Question: I have a series of data and need to detect peak values in the series within a certain number of readings (window size) and excluding a certain level of background "noise." I also need to capture the starting and stopping points of the appreciable curves (ie, when it starts ticking up and then when it stops ticking down).
The data are high precision floats.
Here's a quick sketch that captures the most common scenarios that I'm up against visually:

One method I attempted was to pass a window of size X along the curve going backwards to detect the peaks. It started off working well, but I missed a lot of conditions initially not anticipated. Another method I started to work out was a growing window that would discover the longer duration curves. Yet another approach used a more calculus based approach that watches for some velocity / gradient aspects. None seemed to hit the sweet spot, probably due to my lack of experience in statistical analysis.
Perhaps I need to use some kind of a statistical analysis package to cover my bases vs writing my own algorithm? Or would there be an efficient method for tackling this directly with SQL with some kind of local max techniques? I'm simply not sure how to approach this efficiently. Each method I try it seems that I keep missing various thresholds, detecting too many peak values or not capturing entire events (reporting a peak datapoint too early in the reading process).
Ultimately this is implemented in Ruby and so if you could advise as to the most efficient and correct way to approach this problem with Ruby that would be appreciated, however as well. Or is there a certain library that would address the various issues I'm up against in this scenario of detecting the maximum peaks?
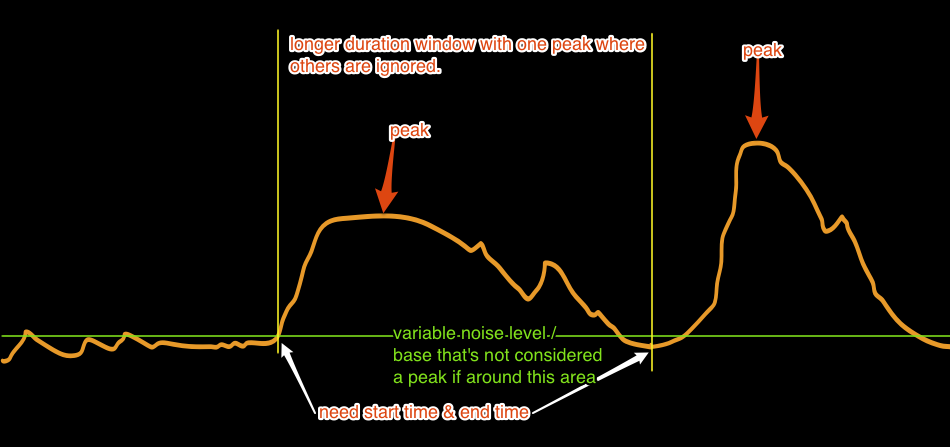
Answer: my idea is simple, after get your windows of interest you will need find all the peaks in this window, you can just compare the last value with the next , after this you will have where the peaks occur and you can decide where are the best peak.
I wrote one simple source in matlab to show my idea!
My example are in wave from audio file :-)
'''
waveFile='Chick_eco.wav';
[y, fs, nbits]=wavread(waveFile);
subplot(2,2,1); plot(y); legend('Original signal');
startIndex=15000;
WindowSize=100;
endIndex=startIndex+WindowSize-1;
frame = y(startIndex:endIndex);
nframe=length(frame)
%find the peaks
peaks = zeros(nframe,1);
k=3;
while(k <= nframe - 1)
y1 = frame(k - 1);
y2 = frame(k);
y3 = frame(k + 1);
if (y2 > 0)
if (y2 > y1 && y2 >= y3)
peaks(k)=frame(k);
end
end
k=k+1;
end
peaks2=peaks;
peaks2(peaks2<=0)=nan;
subplot(2,2,2); plot(frame); legend('Get Window Length = 100');
subplot(2,2,3); plot(peaks); legend('Where are the PEAKS');
subplot(2,2,4); plot(frame); legend('Peaks in the Window');
hold on; plot(peaks2, '*');
for j = 1 : nframe
if (peaks(j) > 0)
fprintf('Local=%i
', j);
fprintf('Value=%i
', peaks(j));
end
end
%Where the Local Maxima occur
[maxivalue, maxi]=max(peaks)
'''

you can see all the peaks and where it occurs
Local=37
Value=3.266296e-001
Local=51
Value=4.333496e-002
Local=65
Value=5.049438e-001
Local=80
Value=4.286804e-001
Local=84
Value=3.110046e-001